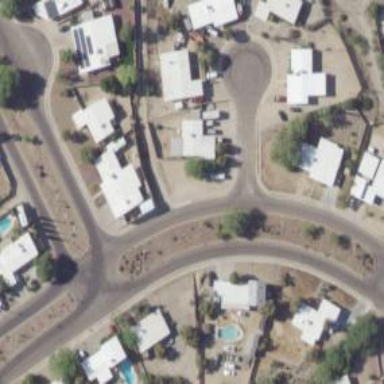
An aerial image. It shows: Alley classified as service road.